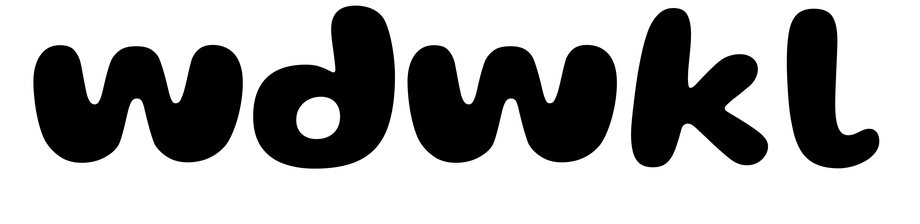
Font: Gluten_Bold